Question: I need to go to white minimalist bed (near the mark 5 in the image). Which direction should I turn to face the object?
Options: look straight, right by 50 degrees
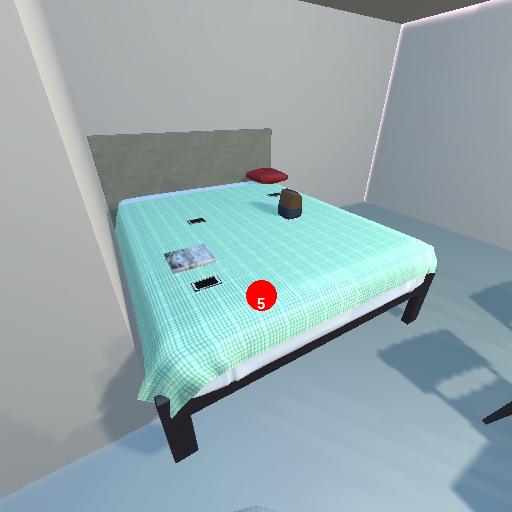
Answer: look straight